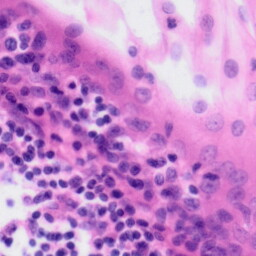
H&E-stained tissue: Tonsil